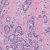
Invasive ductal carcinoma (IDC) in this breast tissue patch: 1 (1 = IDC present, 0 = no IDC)